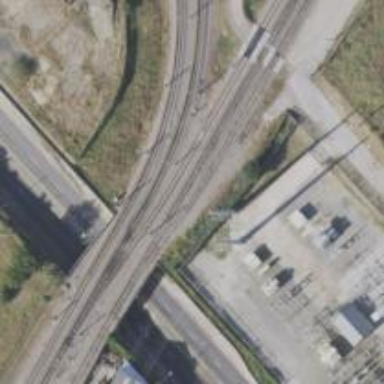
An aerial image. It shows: Light rail service yard with electrified contact lines.